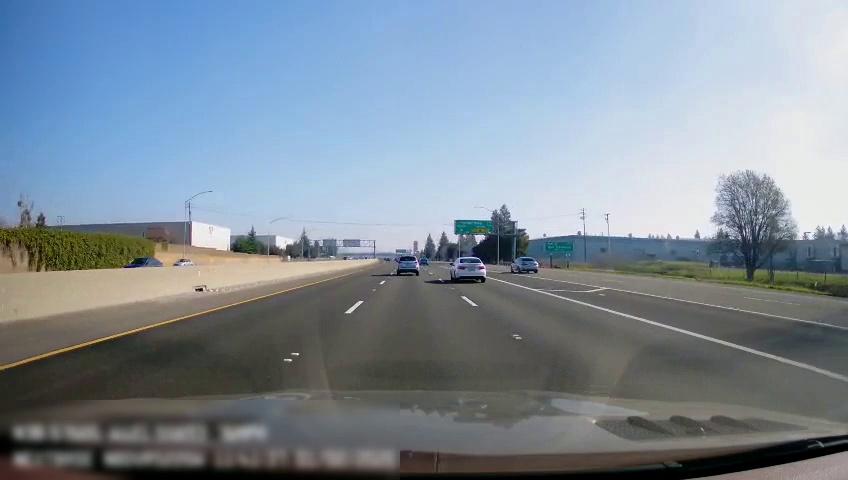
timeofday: Day
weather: Sunny
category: Vehicles | Car
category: Vehicles | Car
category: Drivable Space
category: Vehicles | SUV
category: Vehicles | Car
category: Vehicles | Car
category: Lanes | Current Lane
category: Lanes | Current Lane
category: Lanes | Current Lane
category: Lanes | Alternate Lane
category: Lanes | Alternate Lane
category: Lanes | Alternate Lane
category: Traffic | Signs
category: Traffic | Signs
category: Traffic | Signs
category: Traffic | Signs
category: Traffic | Signs